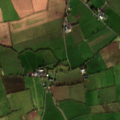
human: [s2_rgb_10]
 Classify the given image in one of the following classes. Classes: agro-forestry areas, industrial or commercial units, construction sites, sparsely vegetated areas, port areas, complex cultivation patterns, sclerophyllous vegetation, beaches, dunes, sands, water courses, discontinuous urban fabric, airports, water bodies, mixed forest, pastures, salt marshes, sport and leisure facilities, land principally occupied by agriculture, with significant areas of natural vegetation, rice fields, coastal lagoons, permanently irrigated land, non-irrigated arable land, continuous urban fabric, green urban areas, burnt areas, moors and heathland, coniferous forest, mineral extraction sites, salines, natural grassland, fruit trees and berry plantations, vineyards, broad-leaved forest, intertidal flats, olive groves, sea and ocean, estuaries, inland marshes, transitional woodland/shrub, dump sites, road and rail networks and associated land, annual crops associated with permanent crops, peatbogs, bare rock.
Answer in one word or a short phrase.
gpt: non-irrigated arable land, pastures, complex cultivation patterns